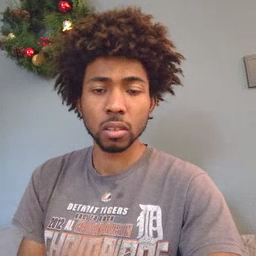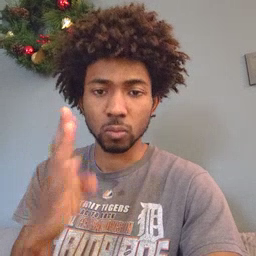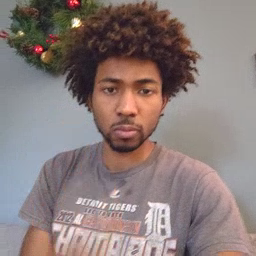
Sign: close